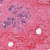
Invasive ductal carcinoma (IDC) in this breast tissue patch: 0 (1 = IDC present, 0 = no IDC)